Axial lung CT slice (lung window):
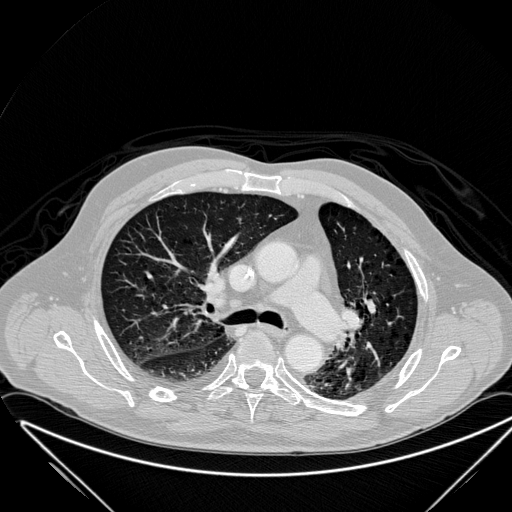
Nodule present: no